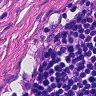
Metastatic tissue present: yes